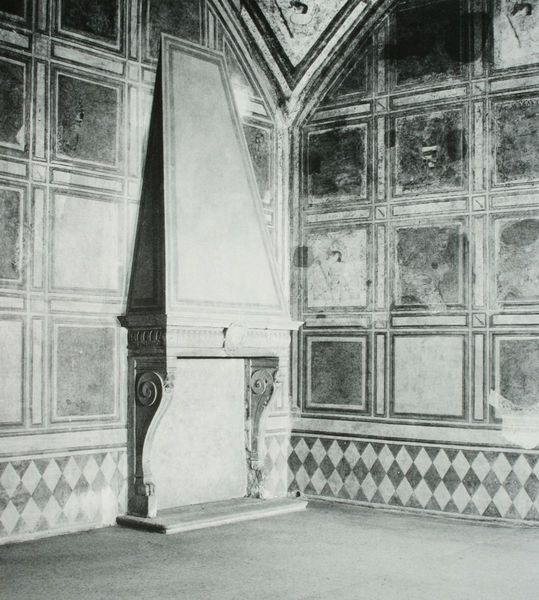
Titel: Saal mit Kamin
Künstler: Bernardo da Venezia
Standort: Pavia
Institution: Castello Visconteo
Schlagwörter: raum, gebäude, schloss, wand, architektur, sockel, stein, innenraum, kamin, ecke, leer, saal, tapete, dekor, wandmalerei, stuck, innenansicht, bemalt, halle, foto, gemustert, karos, fliesen, schwarzweiß, geometrisch, maison, fresken, kassetten, décor, abzug, bois, spirale, raster, quadratisch, carreau, cheminée, intérieur, quadtrat, carré, photographie, feu, damier, salle, pièce, foyer, carelage, quatratisch, chauffage, feu de foyer